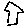
Label: house